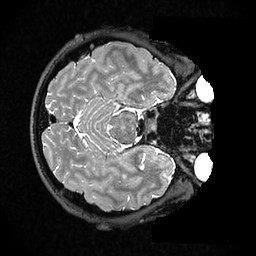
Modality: T2w
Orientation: axial
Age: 30
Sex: male
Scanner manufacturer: ge
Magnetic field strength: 3 T
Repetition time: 3.202 s
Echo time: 0.06683 s